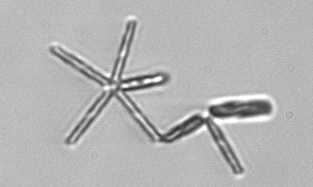
Label: Thalassionema